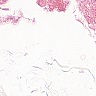
Metastatic tissue present: no